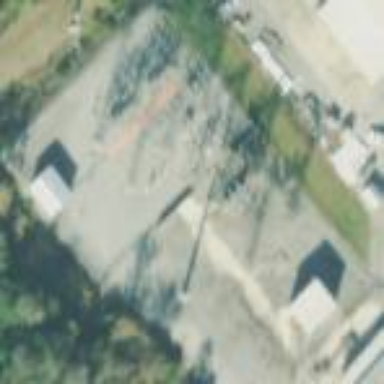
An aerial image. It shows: Industrial substation surrounded by fence.